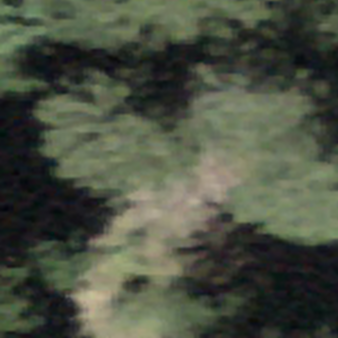
Label: other